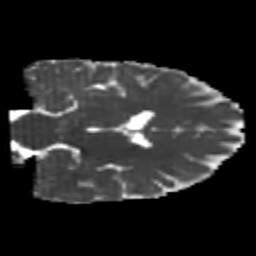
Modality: MD
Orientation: coronal
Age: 23
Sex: female
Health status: healthy
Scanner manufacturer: philips
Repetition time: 7.477 s
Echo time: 0.08753 s